Field crop: tomato
Growth stage: 1
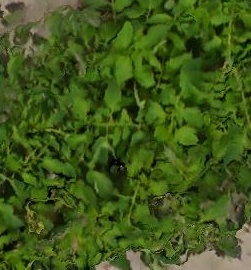
Species: tomato